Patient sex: M
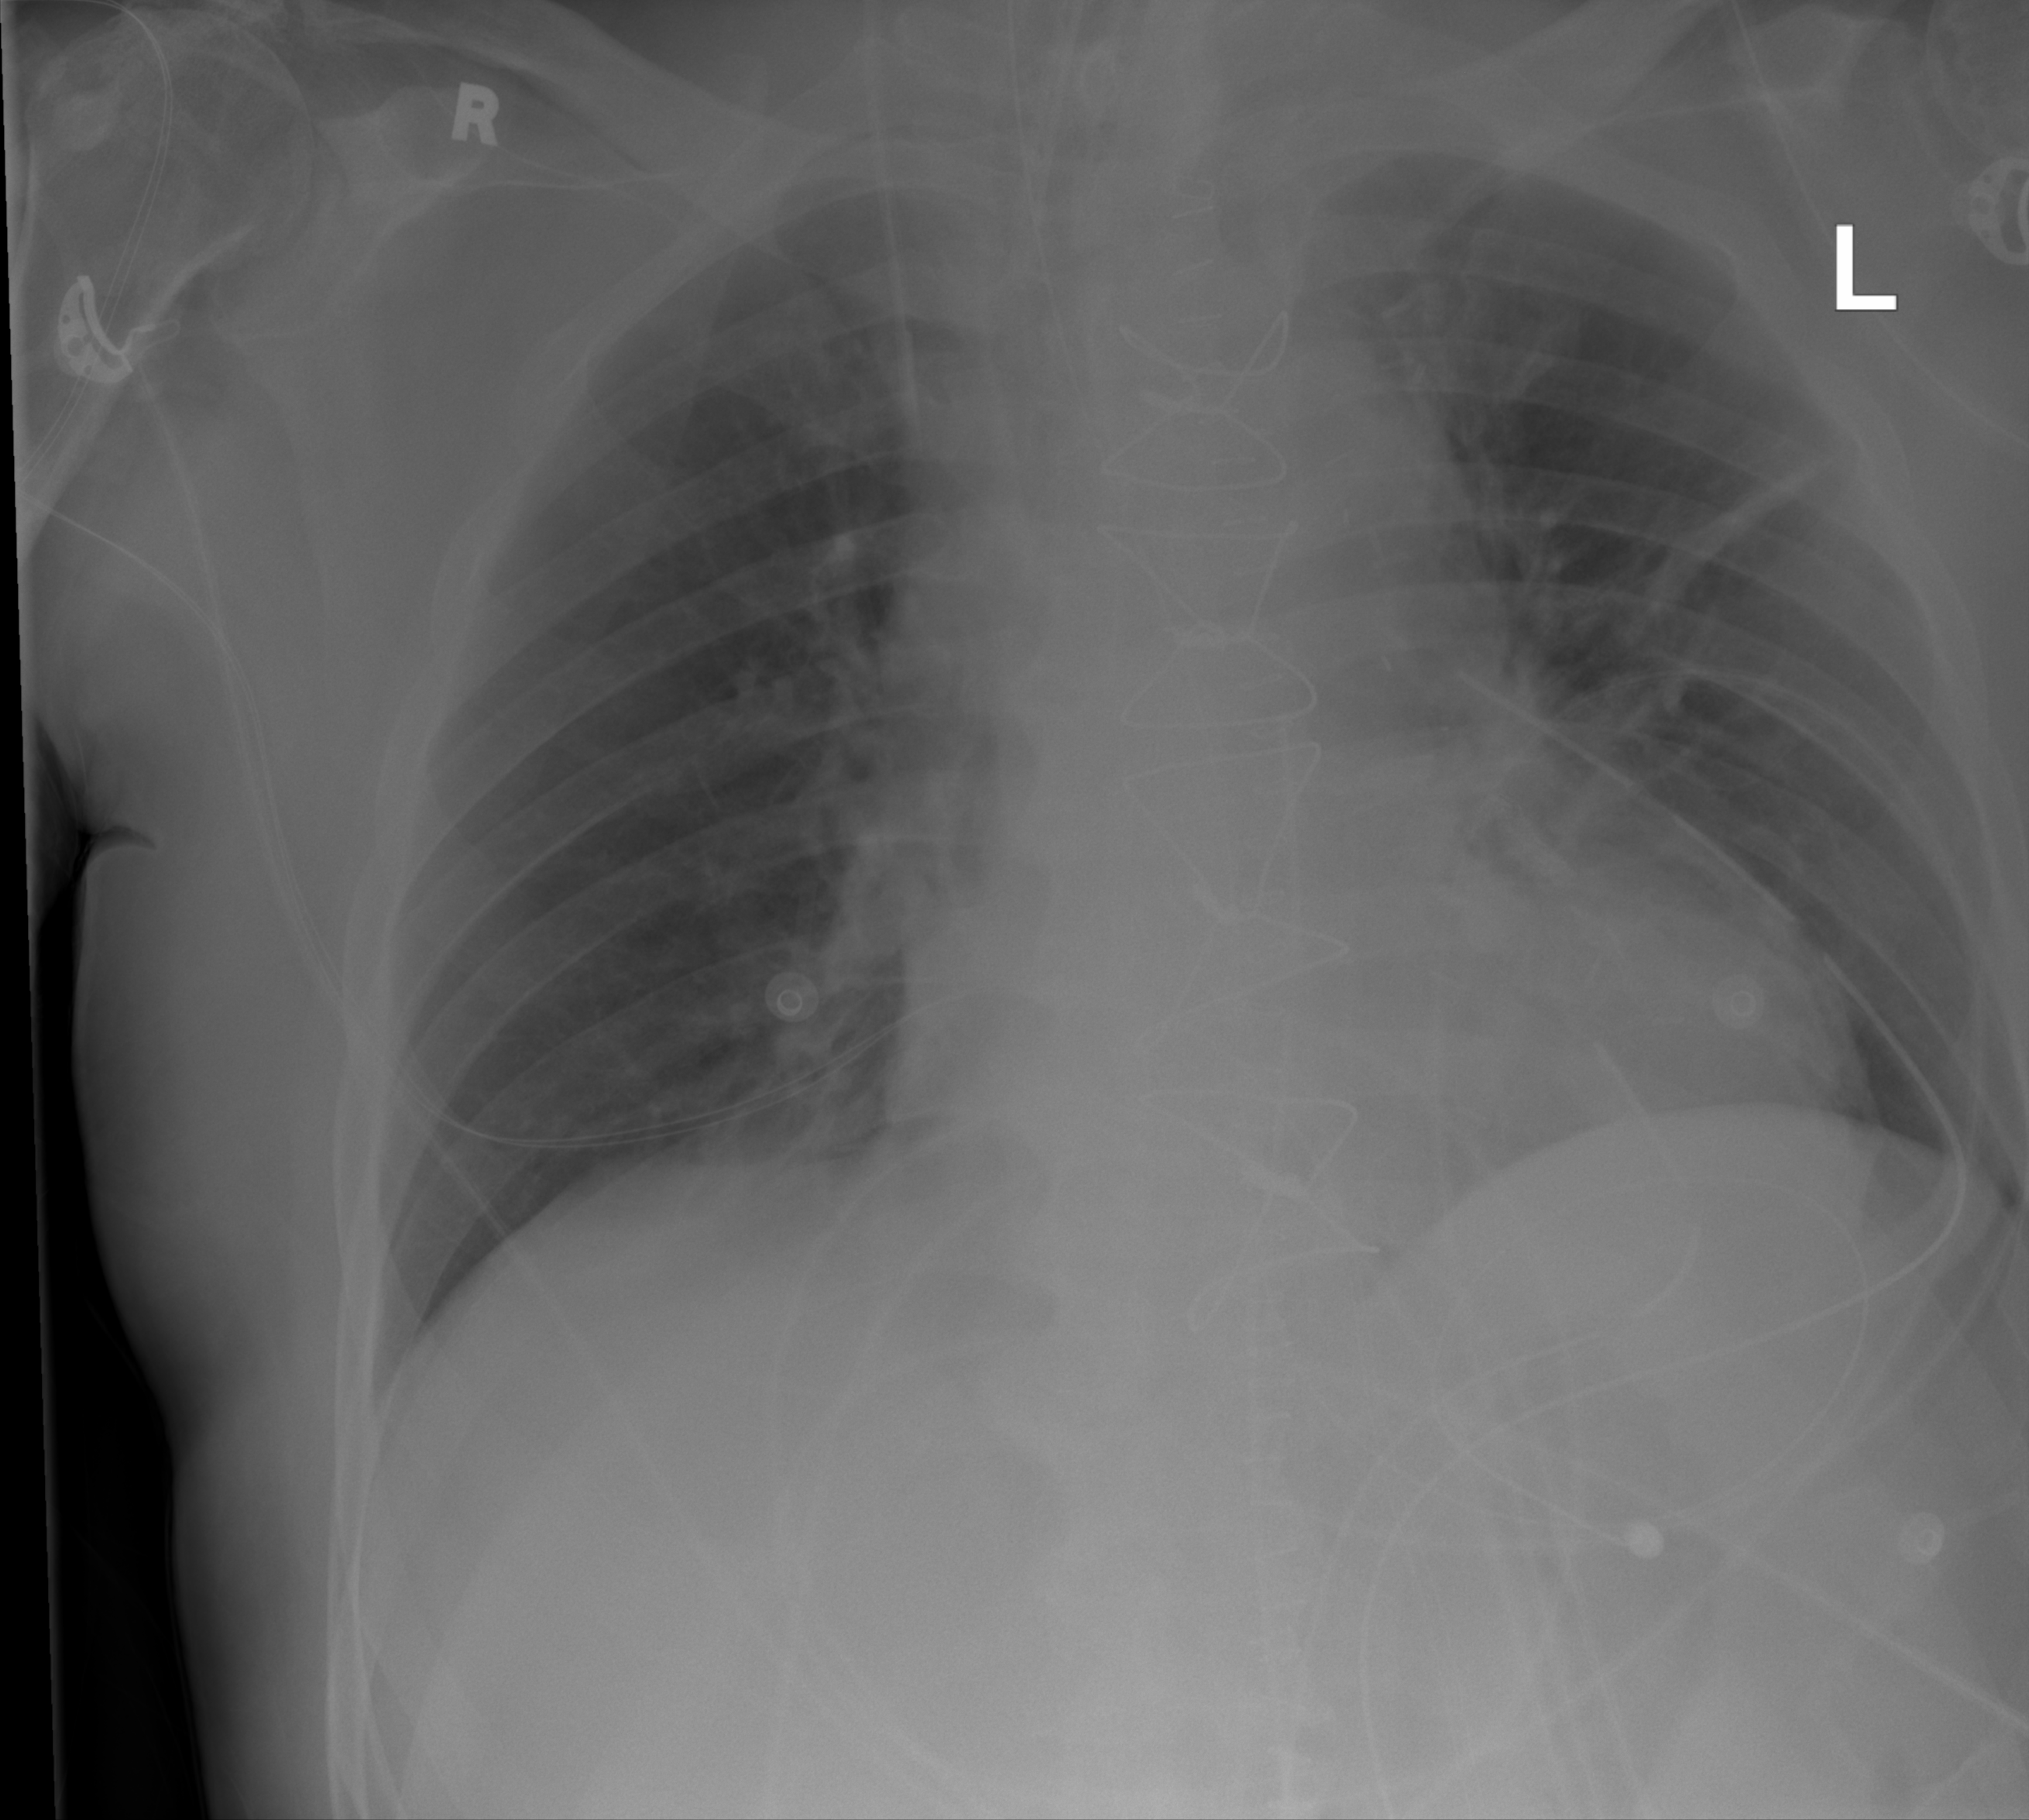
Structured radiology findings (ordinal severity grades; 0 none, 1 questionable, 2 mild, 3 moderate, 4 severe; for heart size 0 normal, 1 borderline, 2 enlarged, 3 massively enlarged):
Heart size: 1
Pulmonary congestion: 0
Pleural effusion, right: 0
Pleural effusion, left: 0
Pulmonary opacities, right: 0
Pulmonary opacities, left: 0
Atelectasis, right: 0
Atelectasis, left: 2